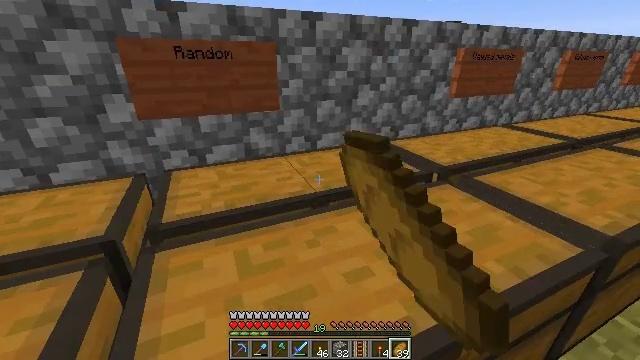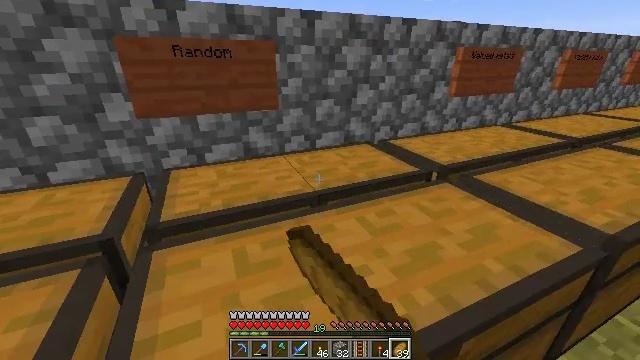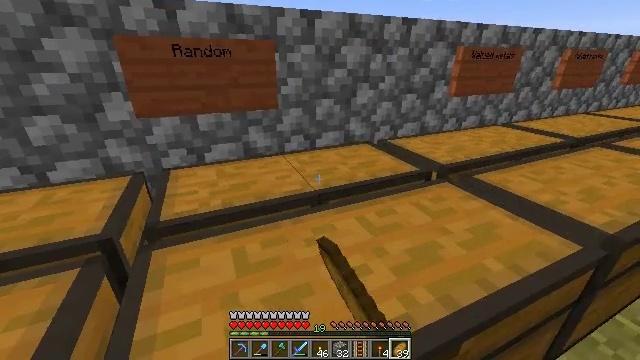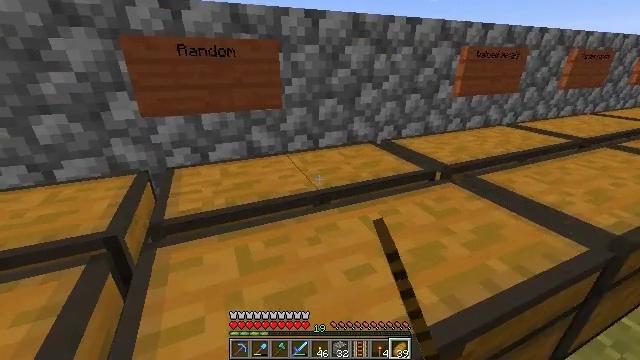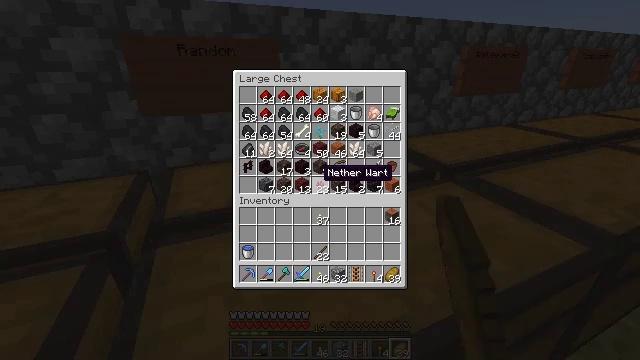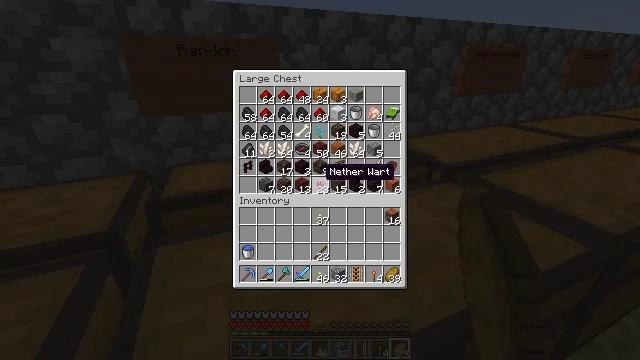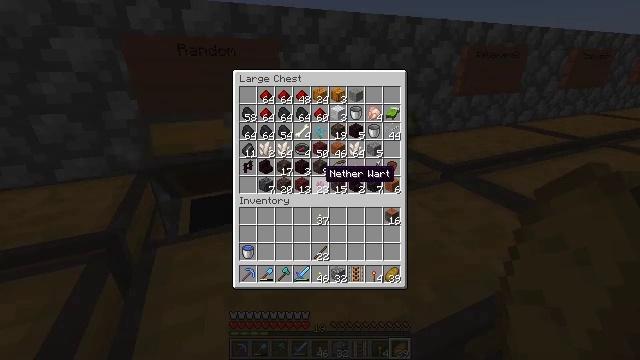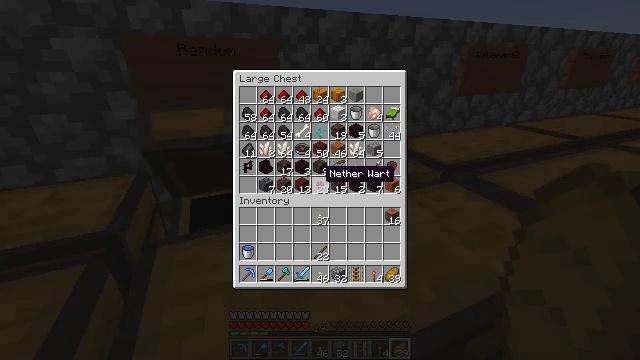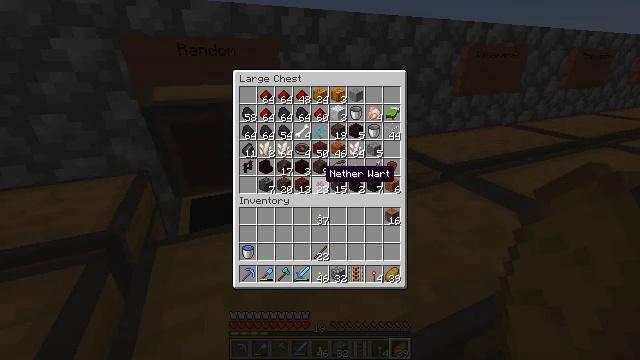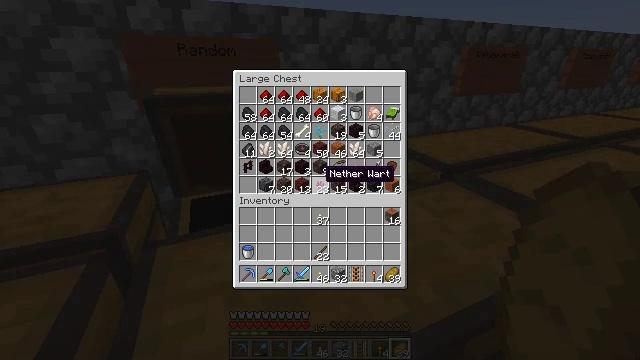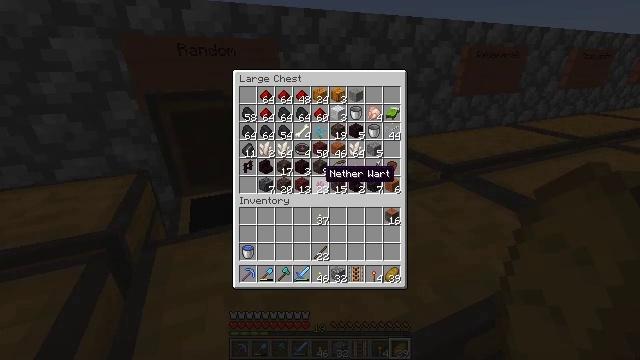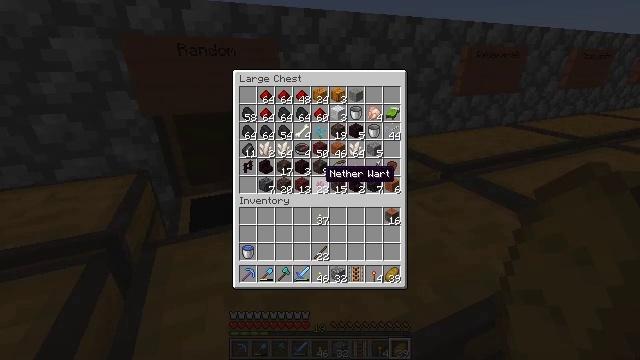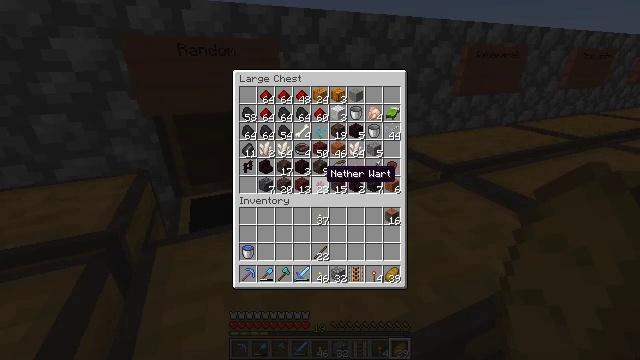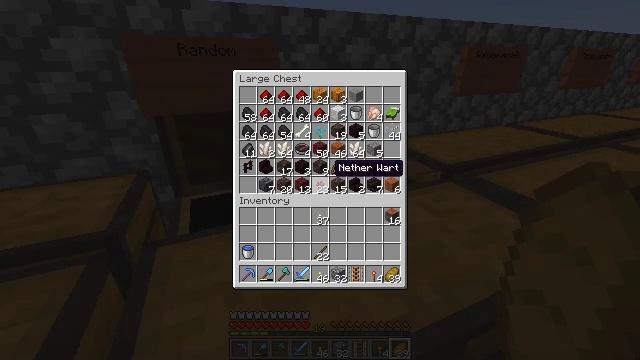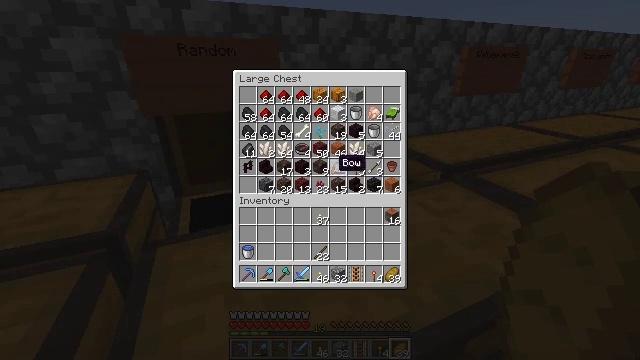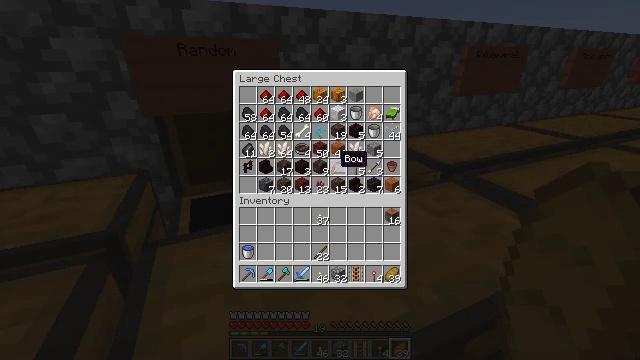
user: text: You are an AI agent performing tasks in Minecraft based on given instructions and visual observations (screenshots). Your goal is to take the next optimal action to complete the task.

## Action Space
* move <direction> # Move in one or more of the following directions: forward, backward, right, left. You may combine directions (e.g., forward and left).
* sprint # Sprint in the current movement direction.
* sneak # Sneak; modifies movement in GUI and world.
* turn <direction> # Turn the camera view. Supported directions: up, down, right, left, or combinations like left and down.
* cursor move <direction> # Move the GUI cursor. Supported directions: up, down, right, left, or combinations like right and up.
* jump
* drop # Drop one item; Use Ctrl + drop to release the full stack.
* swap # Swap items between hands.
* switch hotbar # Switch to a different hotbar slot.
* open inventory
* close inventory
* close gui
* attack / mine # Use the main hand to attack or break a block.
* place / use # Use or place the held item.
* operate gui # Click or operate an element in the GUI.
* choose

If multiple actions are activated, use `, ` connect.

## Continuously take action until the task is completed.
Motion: motion action
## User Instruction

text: Drop a bow.
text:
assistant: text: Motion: use / place
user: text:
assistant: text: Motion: no_op
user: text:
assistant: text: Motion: no_op
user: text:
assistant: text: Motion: open gui
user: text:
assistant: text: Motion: no_op
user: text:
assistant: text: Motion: no_op
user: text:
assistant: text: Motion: no_op
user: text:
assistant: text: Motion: no_op
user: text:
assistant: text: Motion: no_op
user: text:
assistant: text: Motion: no_op
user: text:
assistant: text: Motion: no_op
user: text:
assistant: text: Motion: no_op
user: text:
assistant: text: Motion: cursor move right
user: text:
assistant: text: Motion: no_op
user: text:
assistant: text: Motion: no_op
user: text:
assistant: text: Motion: cursor move right
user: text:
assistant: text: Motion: cursor move right
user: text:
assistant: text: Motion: no_op
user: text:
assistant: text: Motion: no_op
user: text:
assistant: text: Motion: no_op
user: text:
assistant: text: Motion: no_op
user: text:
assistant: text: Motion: no_op
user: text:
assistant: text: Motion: no_op
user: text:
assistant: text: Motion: no_op
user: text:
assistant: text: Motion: cursor move right
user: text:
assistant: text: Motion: cursor move right
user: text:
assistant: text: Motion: no_op
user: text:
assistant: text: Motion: no_op
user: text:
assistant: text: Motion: no_op
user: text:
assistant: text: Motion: no_op